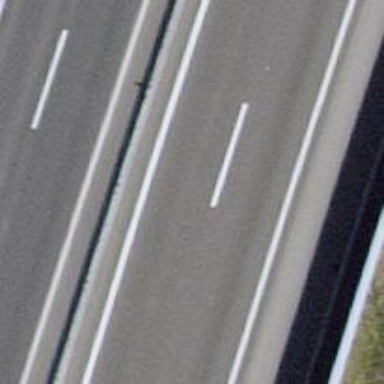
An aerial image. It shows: Motorway.